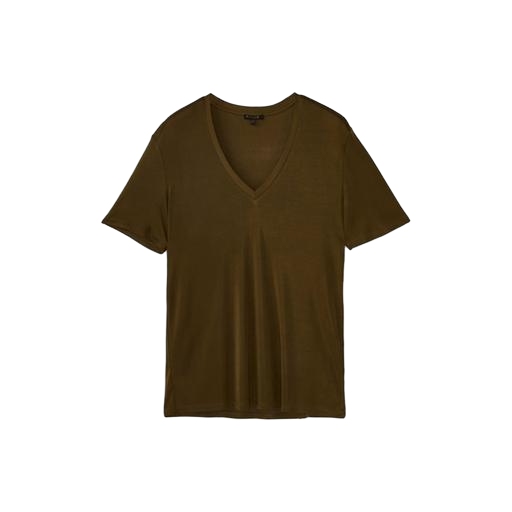
green jersey t-shirt brown, brown contemporary v-neck tee, army green t-shirt, white background